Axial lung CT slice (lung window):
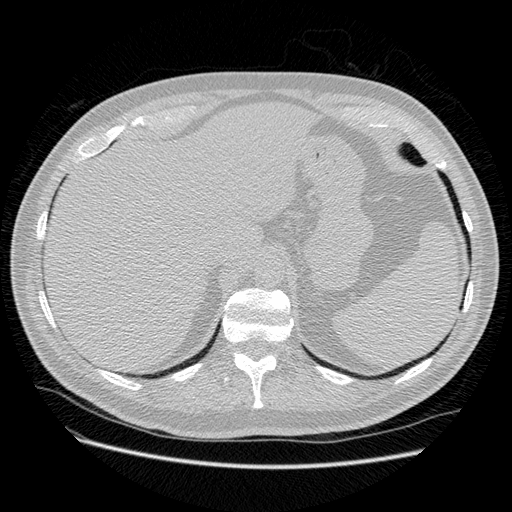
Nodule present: no